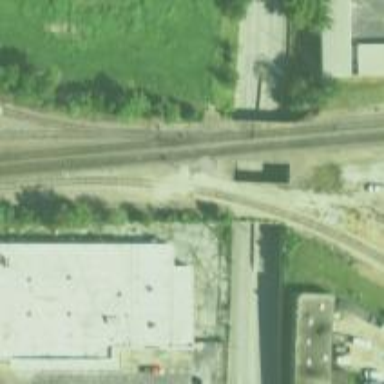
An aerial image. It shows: Railway bridge.